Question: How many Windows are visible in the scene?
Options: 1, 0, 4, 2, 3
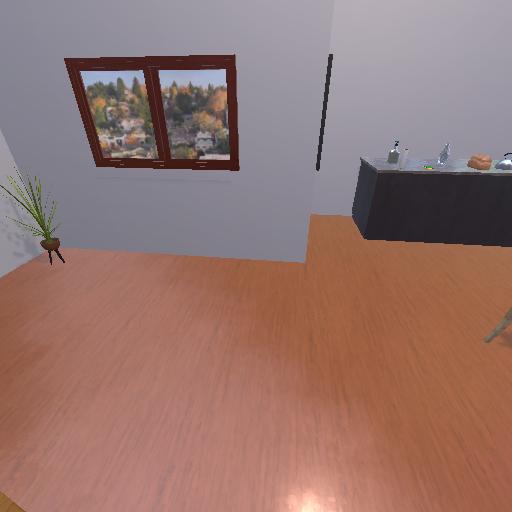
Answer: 1